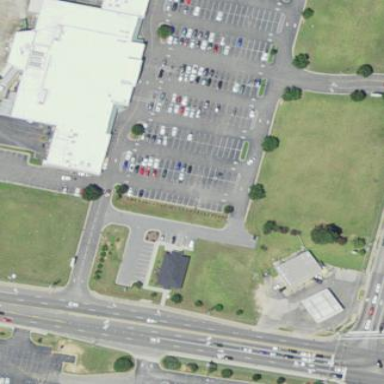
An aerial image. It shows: Retail area.